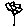
Label: flower